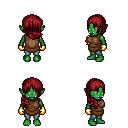
a pixel art fantasy rpg character, female body template, orc, green skin, brown tunic, teal pants, brunette right-swept hairstyle, gold gloves, four views (front, back, left, right), 2x2 character sprite sheet, small pixel art, hard edges, no anti-aliasing